Question: These are the specs:
- - - -
I'm creating an XML layout, and after dragging a ImageView to a FrameLayout, it all works as expected.
'''
<FrameLayout xmlns:android="http://schemas.android.com/apk/res/android"
xmlns:tools="http://schemas.android.com/tools"
xmlns:android1="http://schemas.android.com/apk/res/android"
android:layout_width="fill_parent"
android:layout_height="fill_parent" >
<ImageView
android1:id="@+id/imageView1"
android1:layout_width="wrap_content"
android1:layout_height="wrap_content"
android1:src="@drawable/logo_splashcreen" />
</FrameLayout>
'''
What I noticed, is that it is using 'android1' instead of 'android'.
If I try to add a new parameter to the ImageView, via the 'Ctrl+Space' it throws me the  error.
Is it normal? Never happened to me before...
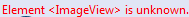
Answer: Try removing the
'''
xmlns:android1="http://schemas.android.com/apk/res/android"
'''
line, which seems to be a useless duplicate for
'''
xmlns:android="http://schemas.android.com/apk/res/android"
'''
Then, replace all '' by '' strings in your file.